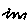
Label: zigzag